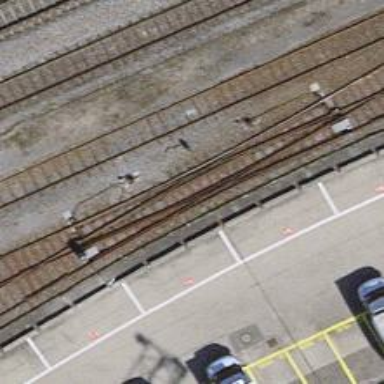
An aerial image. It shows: Railway switch.